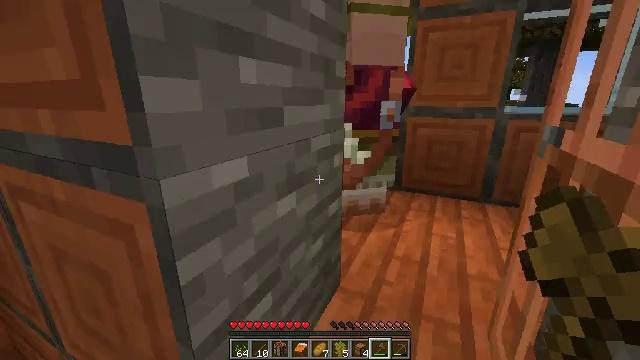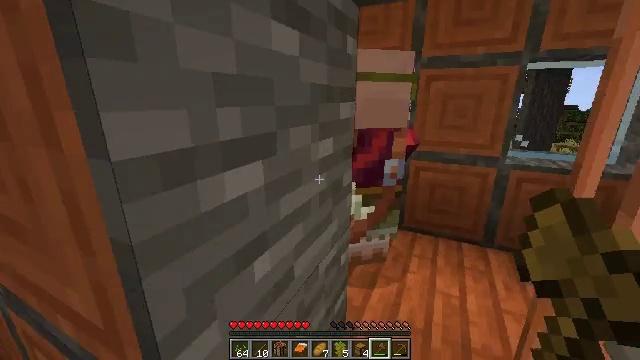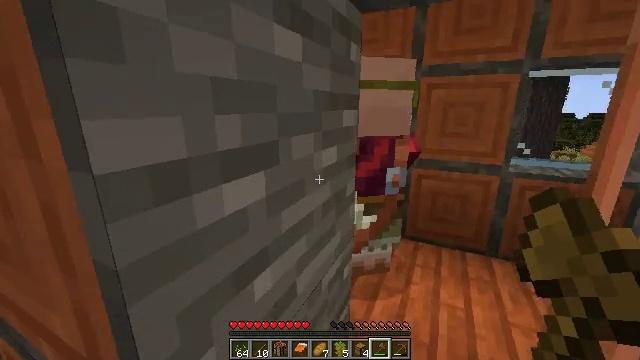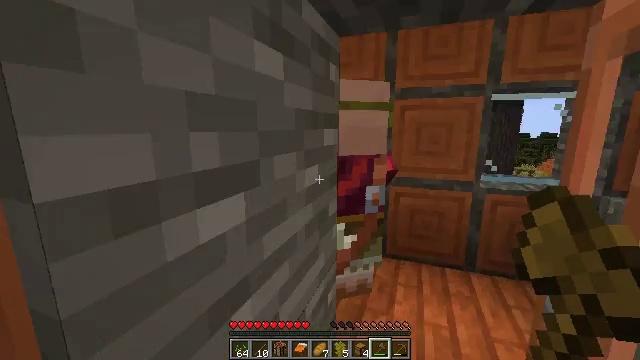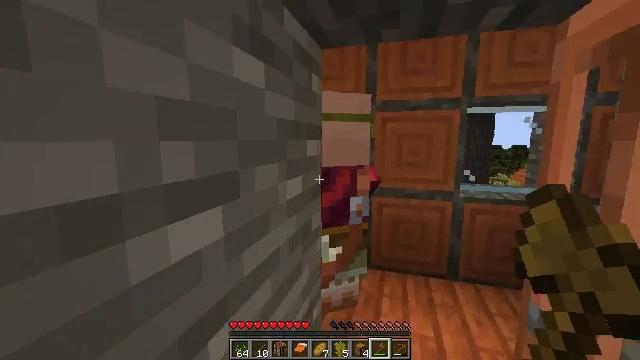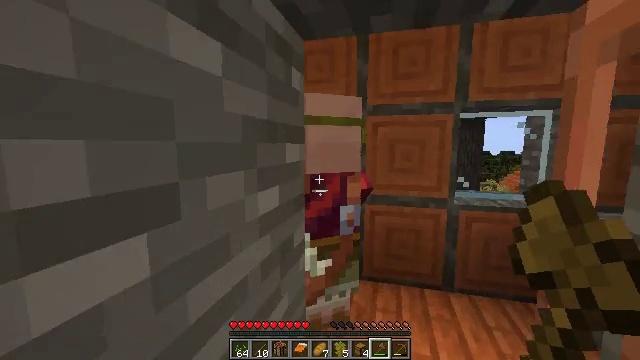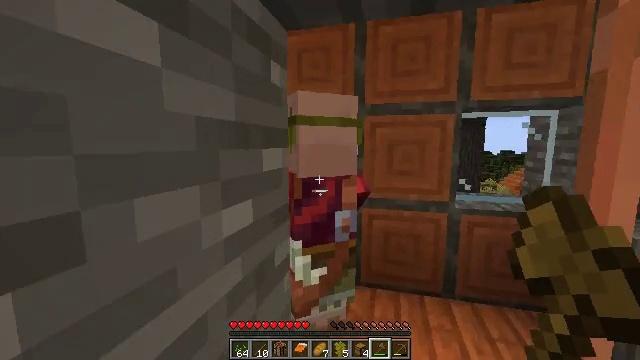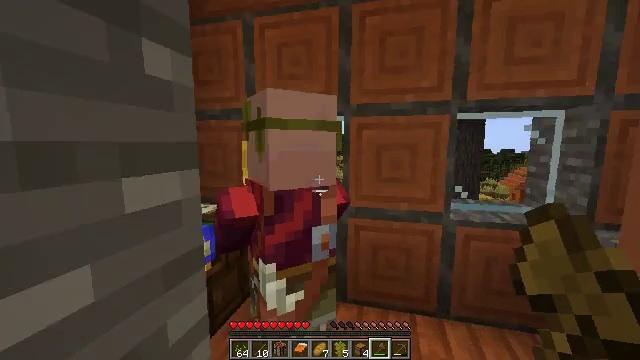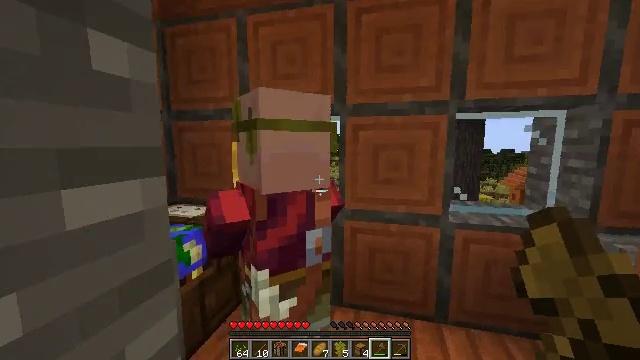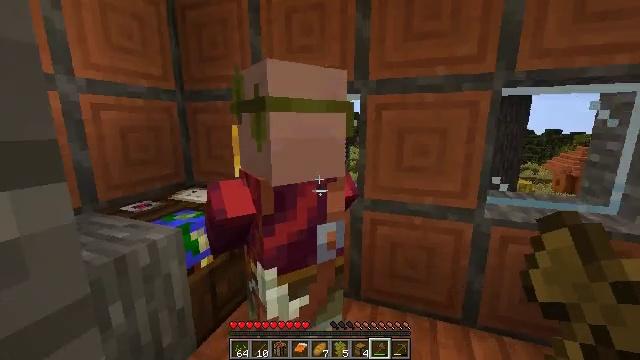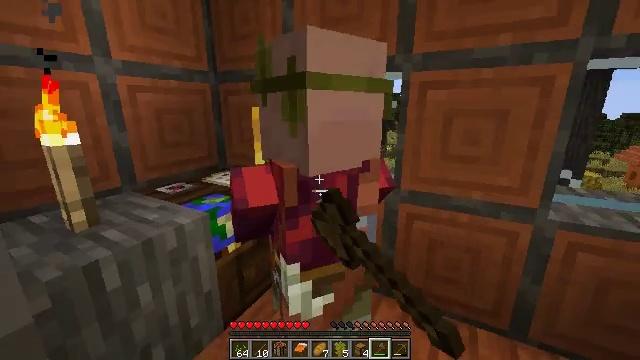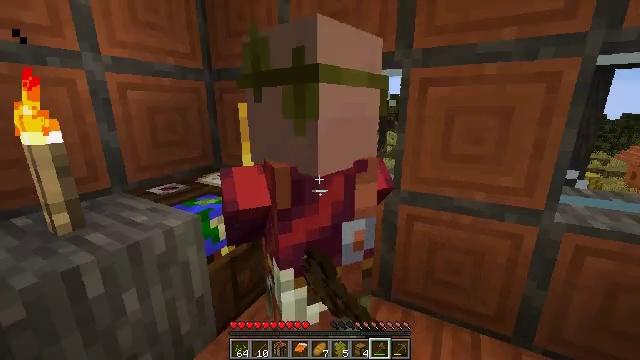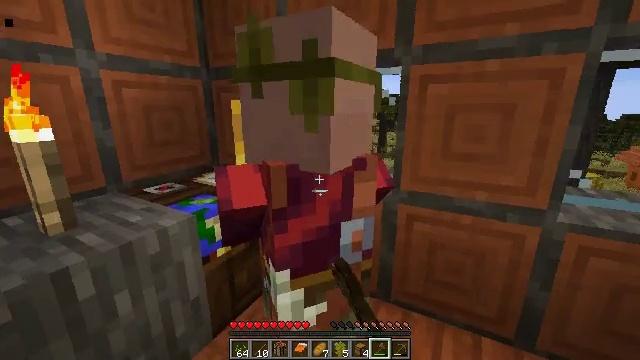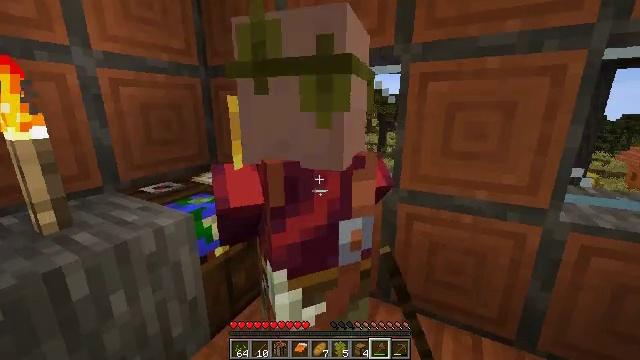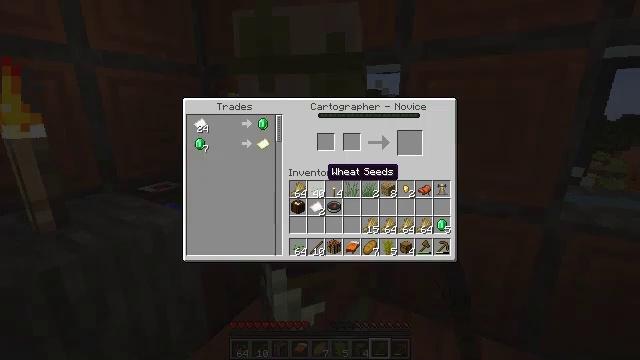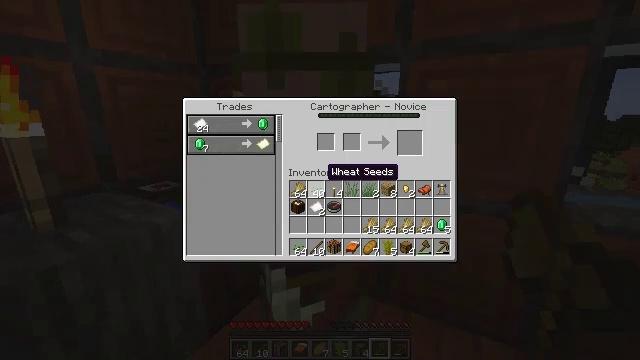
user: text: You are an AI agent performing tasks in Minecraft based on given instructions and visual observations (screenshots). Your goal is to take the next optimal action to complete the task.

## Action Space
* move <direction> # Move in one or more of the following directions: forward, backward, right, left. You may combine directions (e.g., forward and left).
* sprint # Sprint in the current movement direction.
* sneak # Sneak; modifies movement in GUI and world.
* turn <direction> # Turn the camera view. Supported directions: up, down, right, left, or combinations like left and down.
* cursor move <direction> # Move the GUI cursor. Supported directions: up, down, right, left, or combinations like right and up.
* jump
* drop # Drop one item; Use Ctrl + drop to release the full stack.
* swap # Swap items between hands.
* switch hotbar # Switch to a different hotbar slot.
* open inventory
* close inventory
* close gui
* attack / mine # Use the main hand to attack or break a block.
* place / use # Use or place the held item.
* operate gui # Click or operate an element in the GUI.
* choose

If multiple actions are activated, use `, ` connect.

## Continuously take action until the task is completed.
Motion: motion action
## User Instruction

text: Reclaim the chest into your inventory.
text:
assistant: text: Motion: no_op
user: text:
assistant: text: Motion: turn up
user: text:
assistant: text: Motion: turn right and up
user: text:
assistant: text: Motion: move forward, turn right and up
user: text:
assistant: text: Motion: move forward, turn right and up
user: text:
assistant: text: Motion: move forward and move right
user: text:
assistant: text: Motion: move forward and move right
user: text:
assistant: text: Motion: move forward and move right
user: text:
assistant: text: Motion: move forward, turn left and down, use / place
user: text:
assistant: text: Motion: turn left and down, use / place
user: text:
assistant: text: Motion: use / place
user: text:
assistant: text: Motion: no_op
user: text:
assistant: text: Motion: no_op
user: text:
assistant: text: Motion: no_op
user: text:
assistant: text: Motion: no_op
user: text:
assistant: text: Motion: no_op
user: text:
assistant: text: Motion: no_op
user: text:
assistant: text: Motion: no_op
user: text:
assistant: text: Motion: no_op
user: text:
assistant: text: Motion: no_op
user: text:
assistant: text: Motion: no_op
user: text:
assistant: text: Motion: no_op
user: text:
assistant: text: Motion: no_op
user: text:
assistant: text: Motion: no_op
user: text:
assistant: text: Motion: no_op
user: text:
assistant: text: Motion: no_op
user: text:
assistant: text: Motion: no_op
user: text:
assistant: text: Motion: no_op
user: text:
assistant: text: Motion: no_op
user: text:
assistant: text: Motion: no_op